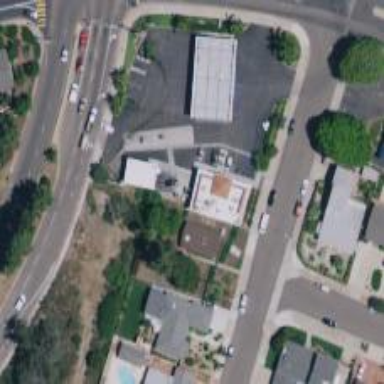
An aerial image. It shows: Convenience shop.